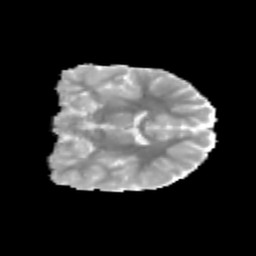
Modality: MD
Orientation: coronal
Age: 11
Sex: male
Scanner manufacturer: siemens
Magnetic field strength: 3 T
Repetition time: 3.8 s
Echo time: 0.07 s